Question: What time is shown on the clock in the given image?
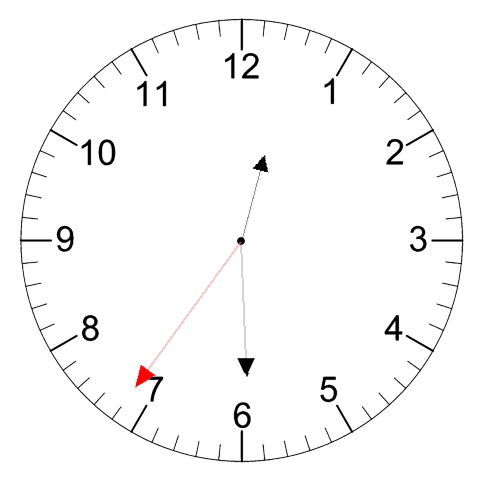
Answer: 12:29:36